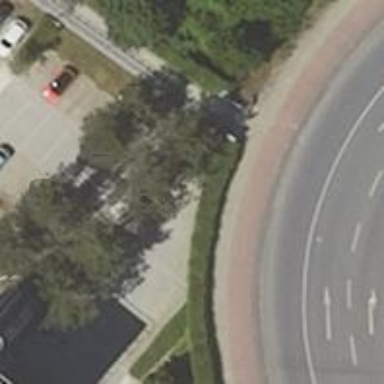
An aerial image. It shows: Road serving as parking aisle.